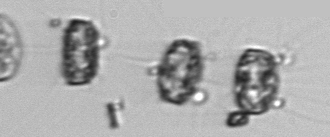
Label: Thalassiosira